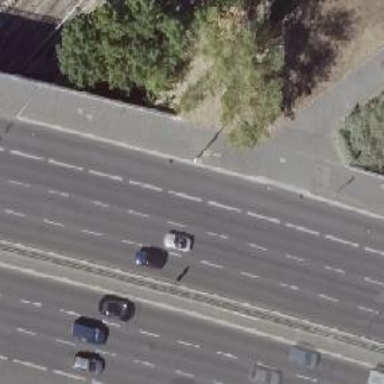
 there is bus lane and cycle lane shares the bus lane. The surface of the road is asphalt."